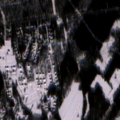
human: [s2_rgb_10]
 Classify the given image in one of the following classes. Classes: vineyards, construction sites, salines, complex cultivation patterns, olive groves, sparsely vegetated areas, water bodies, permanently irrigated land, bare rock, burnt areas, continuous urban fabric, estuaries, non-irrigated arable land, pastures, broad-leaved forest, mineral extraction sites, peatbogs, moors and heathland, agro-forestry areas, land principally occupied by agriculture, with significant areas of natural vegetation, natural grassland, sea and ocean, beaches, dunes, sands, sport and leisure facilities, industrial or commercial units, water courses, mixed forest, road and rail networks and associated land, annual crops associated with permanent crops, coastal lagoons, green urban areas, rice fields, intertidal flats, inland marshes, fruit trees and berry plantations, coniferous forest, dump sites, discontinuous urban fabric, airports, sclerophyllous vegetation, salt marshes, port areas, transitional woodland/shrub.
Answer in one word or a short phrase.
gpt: discontinuous urban fabric, land principally occupied by agriculture, with significant areas of natural vegetation, coniferous forest, mixed forest